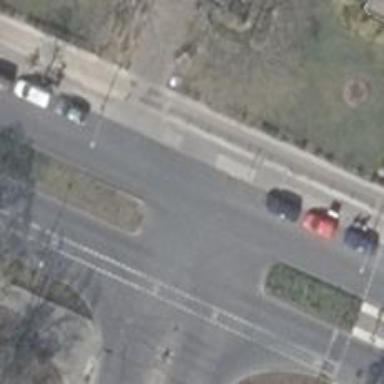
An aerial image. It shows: Tertiary road with asphalt surface. It is dual carriageway with cycle track on the right side and parking lane on the right side as well.